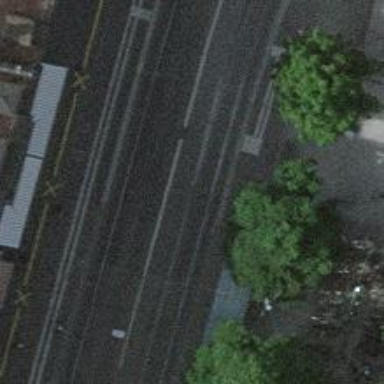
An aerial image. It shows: Tram stop for public transport.